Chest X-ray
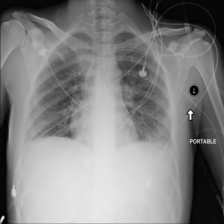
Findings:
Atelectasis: negative
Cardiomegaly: negative
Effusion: negative
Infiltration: negative
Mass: negative
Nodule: negative
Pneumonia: negative
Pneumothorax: negative
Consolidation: negative
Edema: negative
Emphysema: negative
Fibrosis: negative
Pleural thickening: negative
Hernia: negative